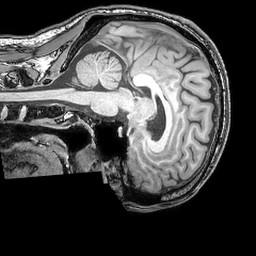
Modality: T1w
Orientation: sagittal
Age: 28
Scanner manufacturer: philips
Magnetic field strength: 3 T
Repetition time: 0.007 s
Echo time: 0.003501 s